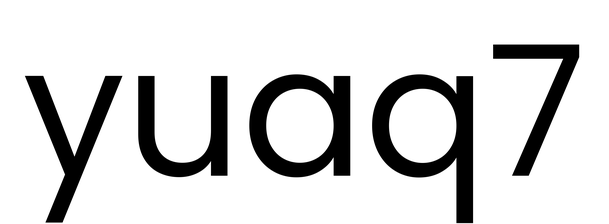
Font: Poppins-Regular